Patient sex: M
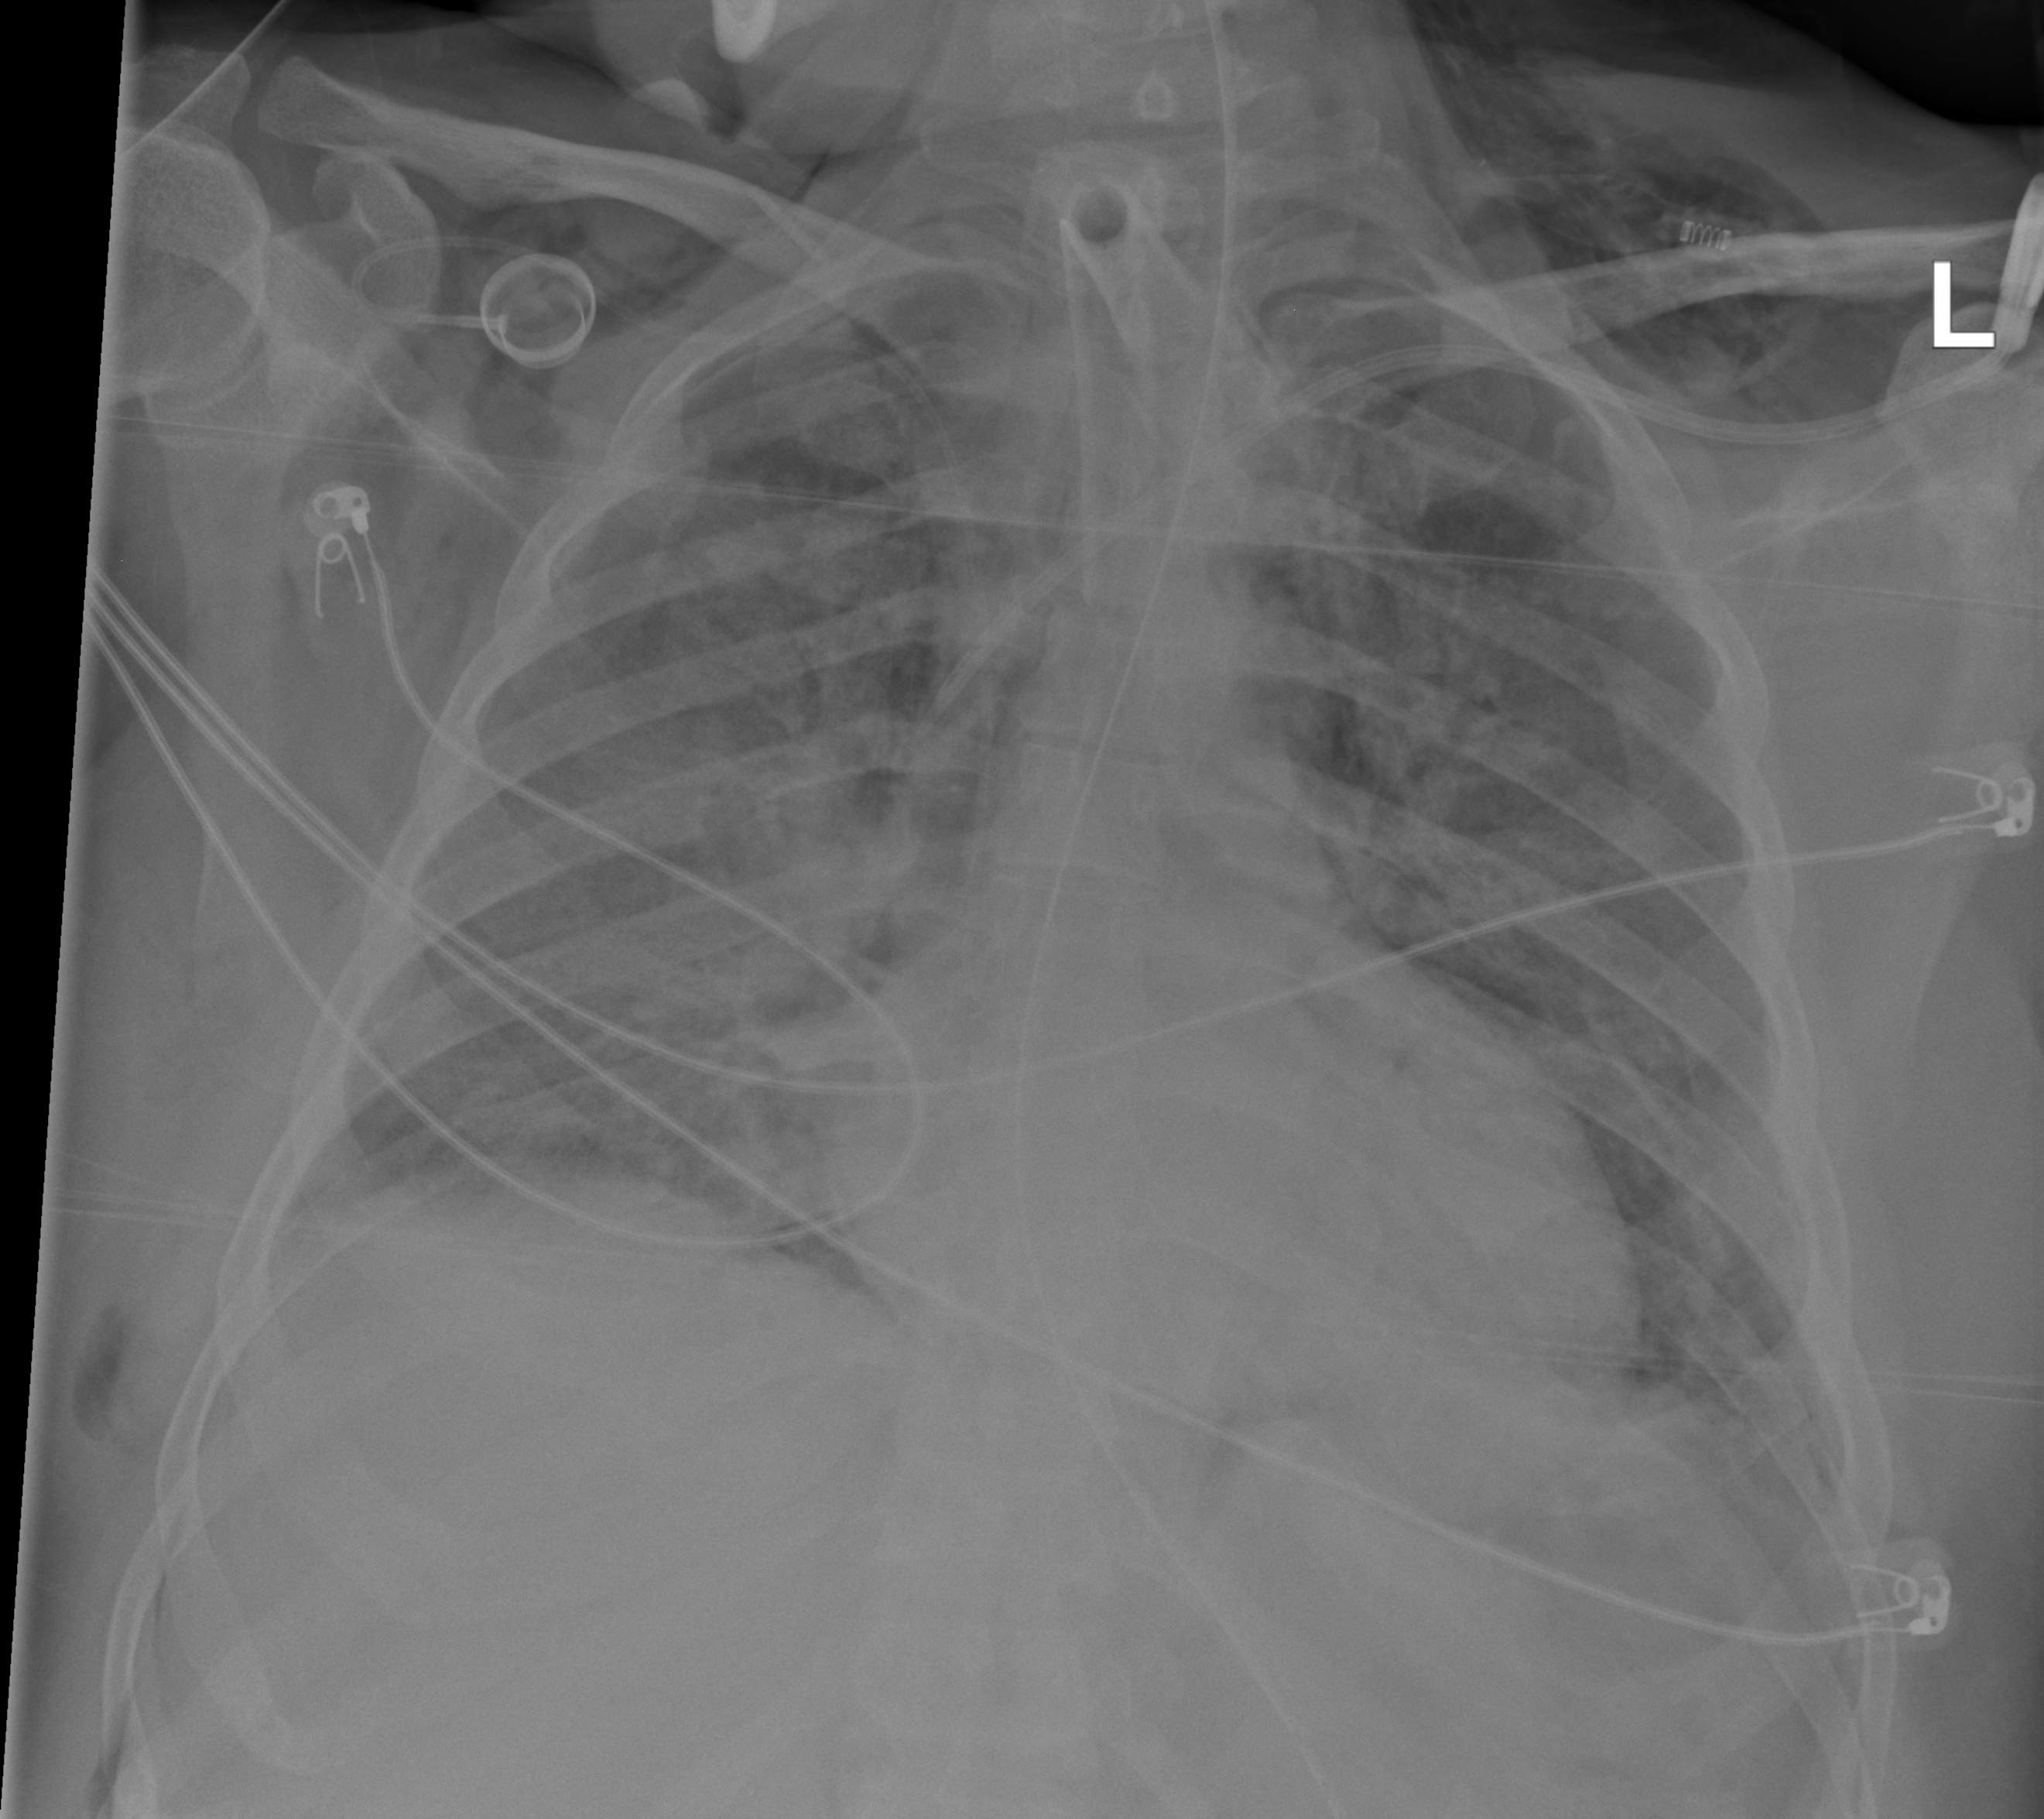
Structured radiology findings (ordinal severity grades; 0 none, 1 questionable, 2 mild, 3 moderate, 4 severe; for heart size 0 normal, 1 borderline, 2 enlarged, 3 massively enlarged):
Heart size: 0
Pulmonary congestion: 0
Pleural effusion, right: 0
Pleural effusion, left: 0
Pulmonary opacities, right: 3
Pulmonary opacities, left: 3
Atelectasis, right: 3
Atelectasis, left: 3